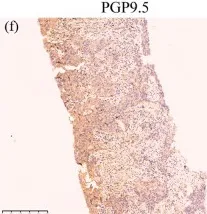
Morphologic and IHC features. IHC positive staining for KI67 (~90% of the cells stained), PCK (punctate beside the nucleus), CK8-18, TIF-1 and PGP 9.5, (100x magnification), scale bar 250 mum.
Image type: pathology (immunostaining)